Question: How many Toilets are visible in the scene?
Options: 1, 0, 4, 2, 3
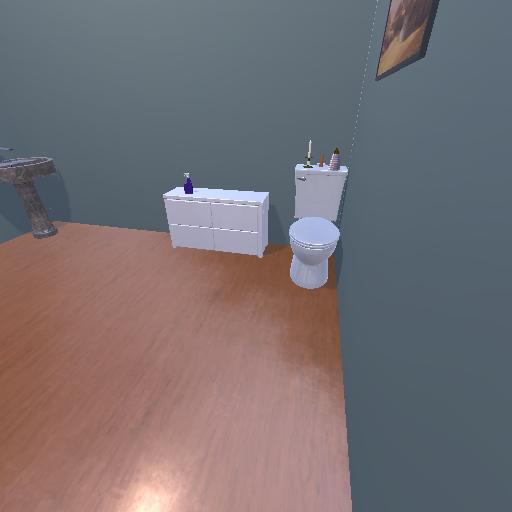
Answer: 1